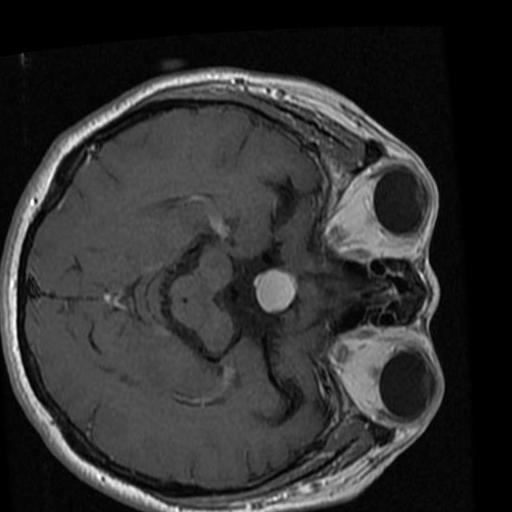
Label: brain_tumor